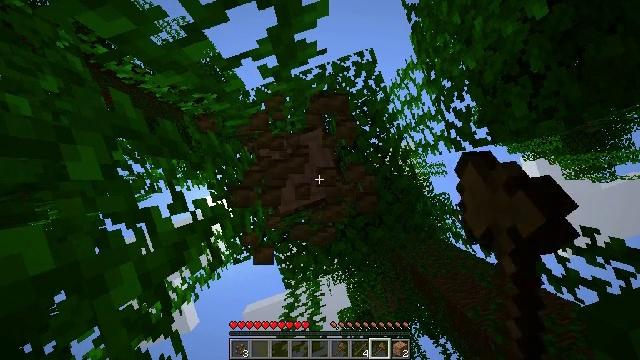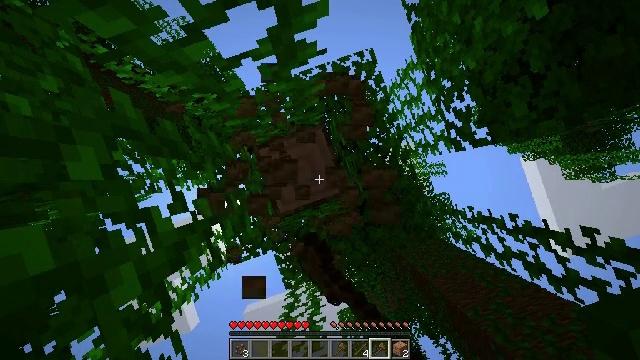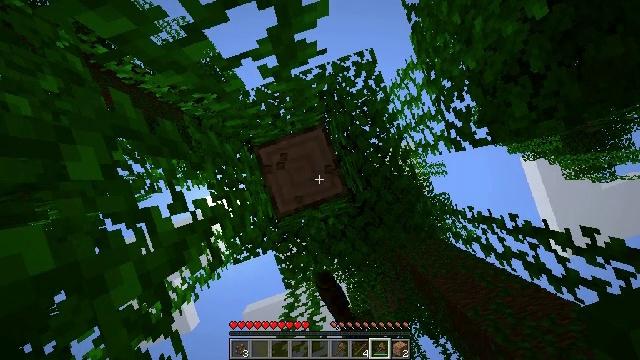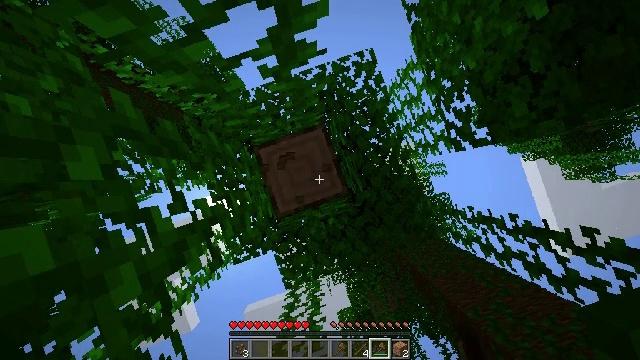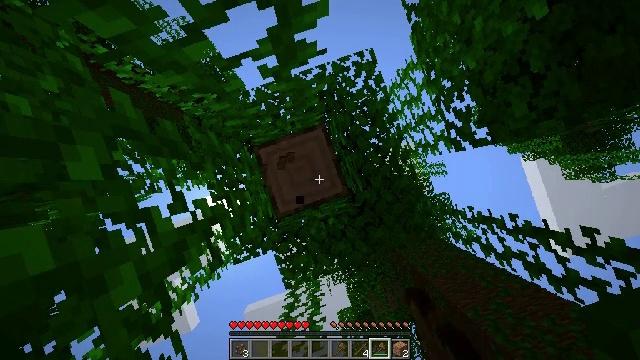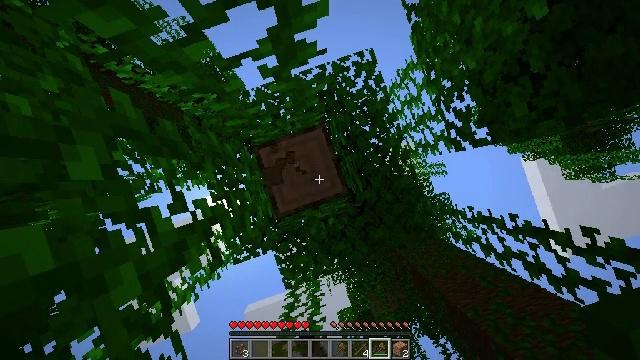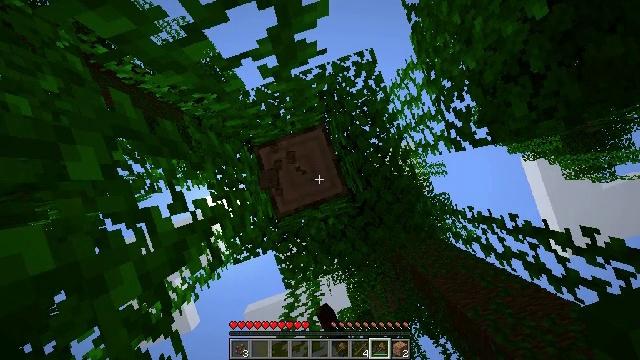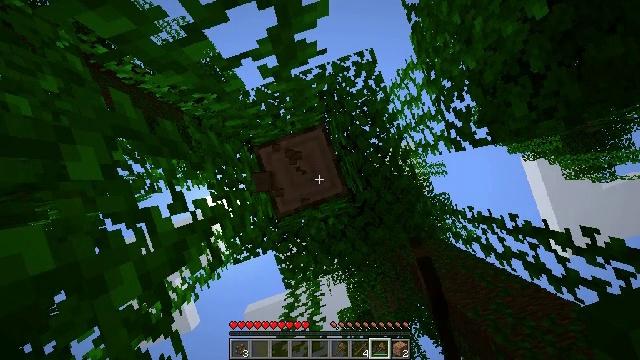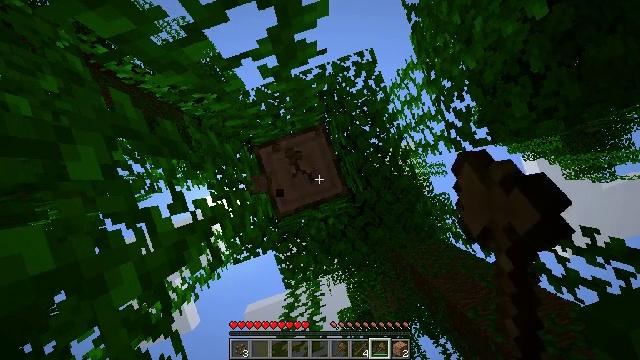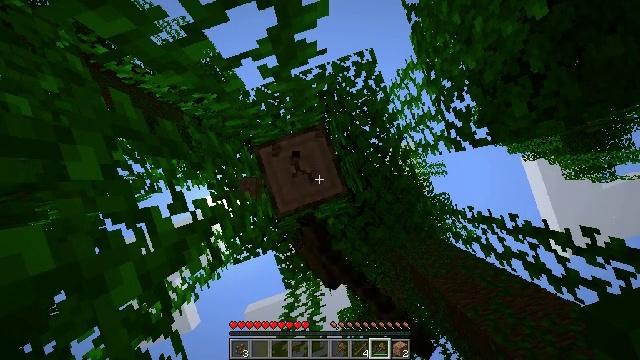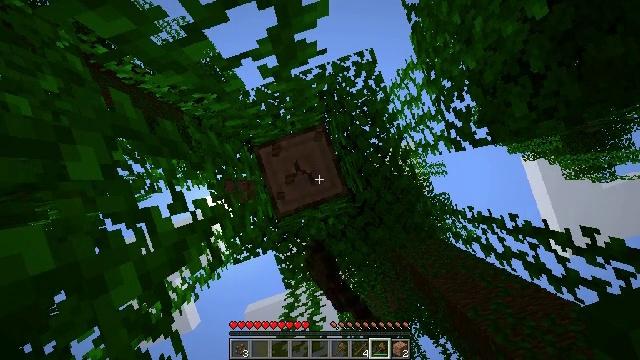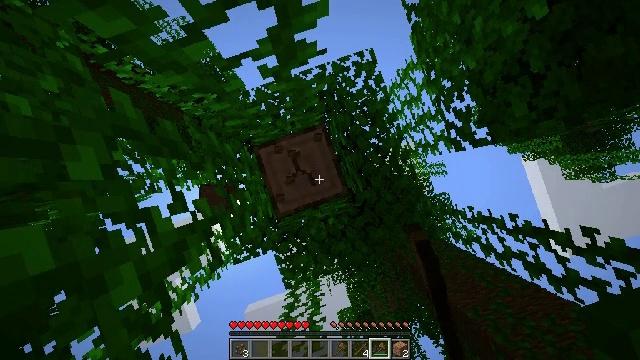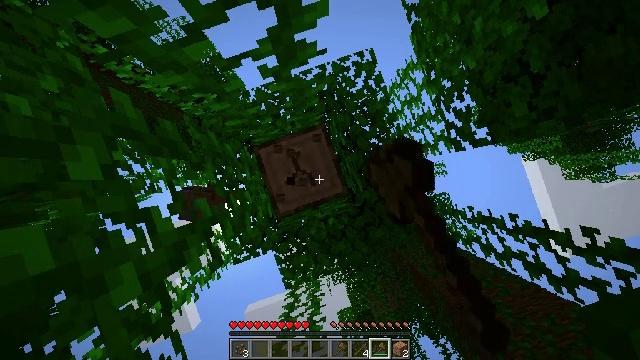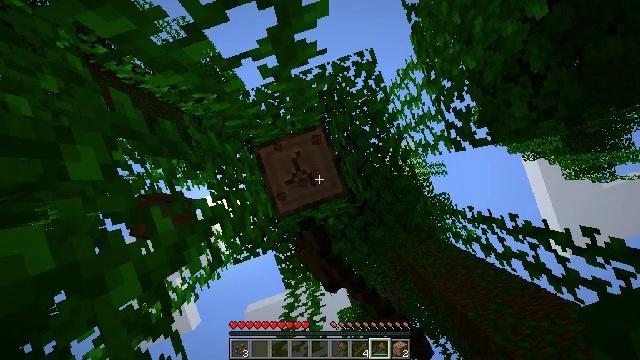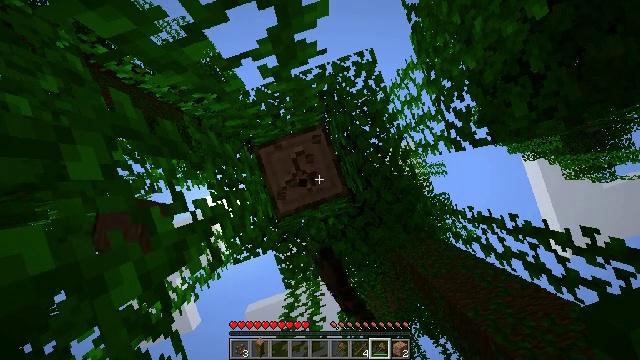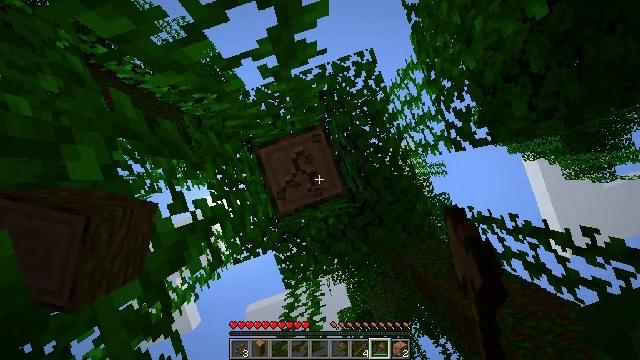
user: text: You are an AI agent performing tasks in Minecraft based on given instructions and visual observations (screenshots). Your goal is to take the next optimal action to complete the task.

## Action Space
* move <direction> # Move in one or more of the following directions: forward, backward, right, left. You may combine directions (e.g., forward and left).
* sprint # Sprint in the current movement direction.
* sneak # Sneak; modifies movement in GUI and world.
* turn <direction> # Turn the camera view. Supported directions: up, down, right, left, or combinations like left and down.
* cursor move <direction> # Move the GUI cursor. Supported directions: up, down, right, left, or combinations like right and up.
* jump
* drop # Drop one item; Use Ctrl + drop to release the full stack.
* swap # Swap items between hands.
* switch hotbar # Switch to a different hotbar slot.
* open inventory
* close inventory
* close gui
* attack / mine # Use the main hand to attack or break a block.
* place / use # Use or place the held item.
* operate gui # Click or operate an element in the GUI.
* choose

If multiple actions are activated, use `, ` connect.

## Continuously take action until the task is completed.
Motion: motion action
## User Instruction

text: Harvest the jungle log from the tree trunk.
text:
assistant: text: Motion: attack / mine
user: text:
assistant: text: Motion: attack / mine
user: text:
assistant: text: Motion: attack / mine
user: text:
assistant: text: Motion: attack / mine
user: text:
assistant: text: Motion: attack / mine
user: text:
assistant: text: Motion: attack / mine
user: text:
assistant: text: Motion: attack / mine
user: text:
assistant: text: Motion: attack / mine
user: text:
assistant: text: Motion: attack / mine
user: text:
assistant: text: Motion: attack / mine
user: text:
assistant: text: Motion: attack / mine
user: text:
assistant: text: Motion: attack / mine
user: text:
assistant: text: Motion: attack / mine
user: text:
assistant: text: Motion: attack / mine
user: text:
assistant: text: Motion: attack / mine
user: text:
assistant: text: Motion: attack / mine
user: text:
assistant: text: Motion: attack / mine
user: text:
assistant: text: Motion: attack / mine
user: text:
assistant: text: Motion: attack / mine
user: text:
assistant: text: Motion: attack / mine
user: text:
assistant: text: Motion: attack / mine
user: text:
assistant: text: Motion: attack / mine
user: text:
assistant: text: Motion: attack / mine
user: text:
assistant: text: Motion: attack / mine
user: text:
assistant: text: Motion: attack / mine
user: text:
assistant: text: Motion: attack / mine
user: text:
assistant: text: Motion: attack / mine
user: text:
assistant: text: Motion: attack / mine
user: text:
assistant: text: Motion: attack / mine
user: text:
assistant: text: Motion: attack / mine